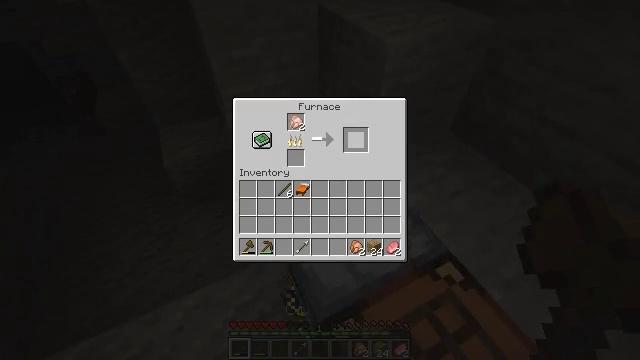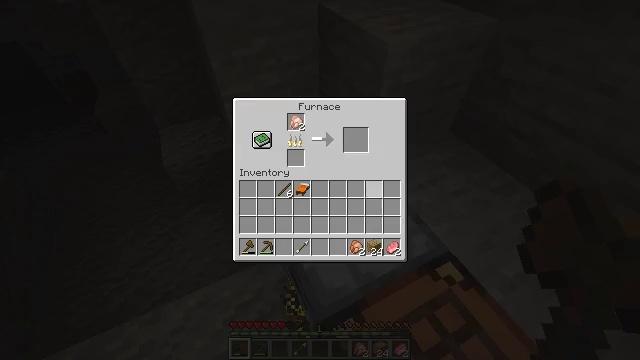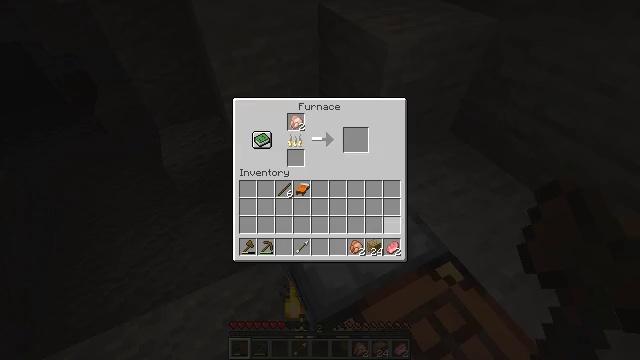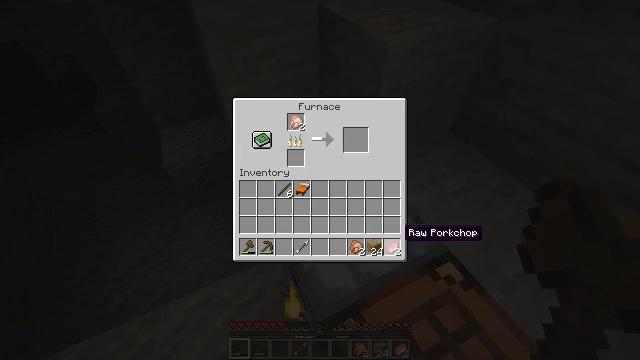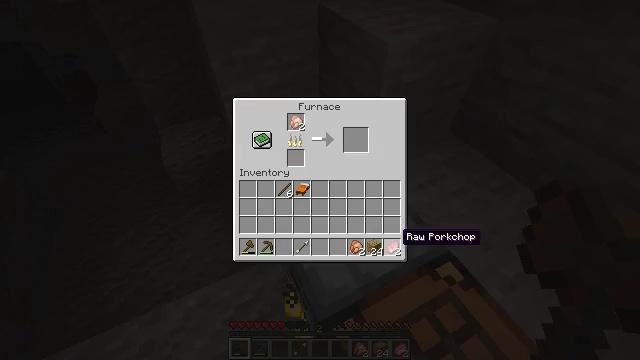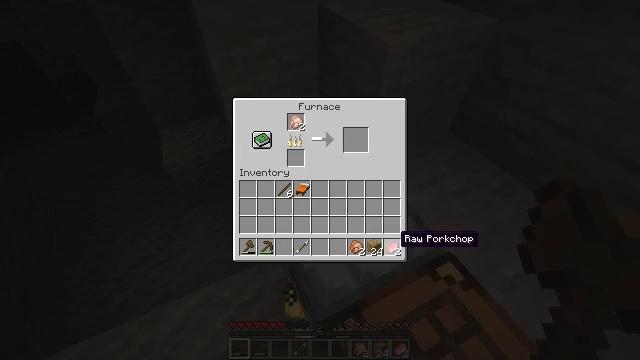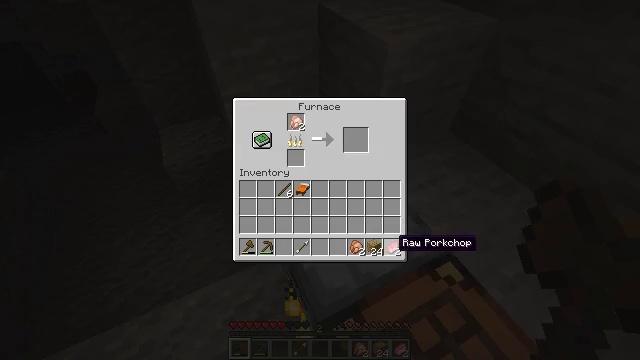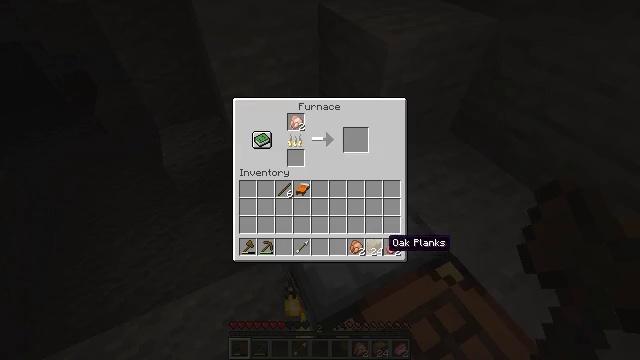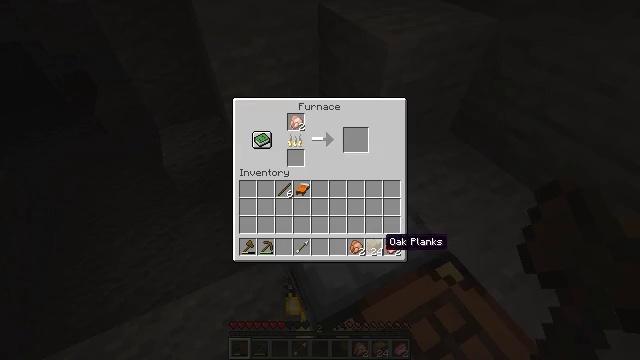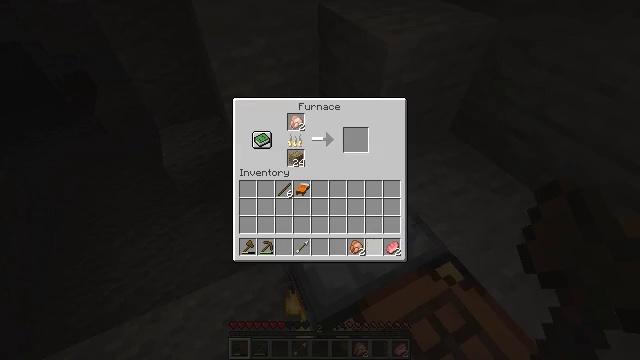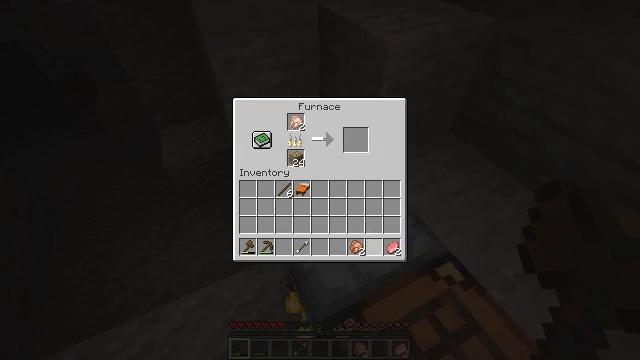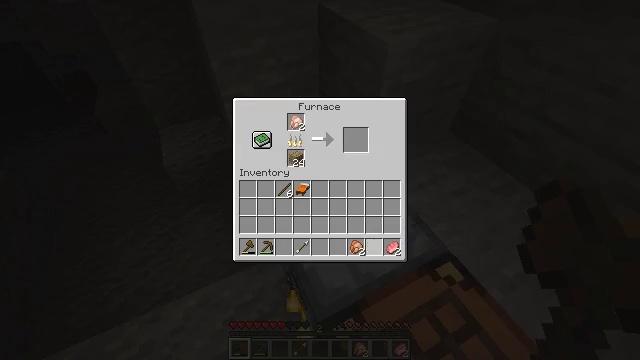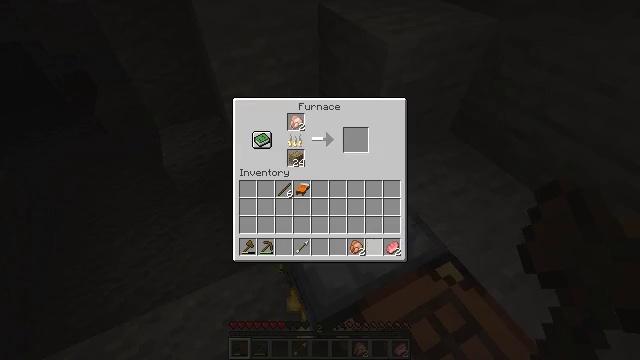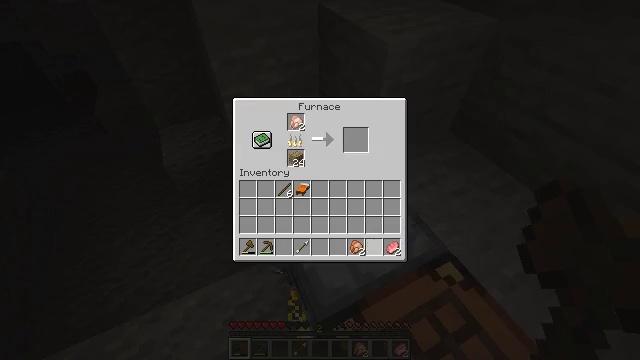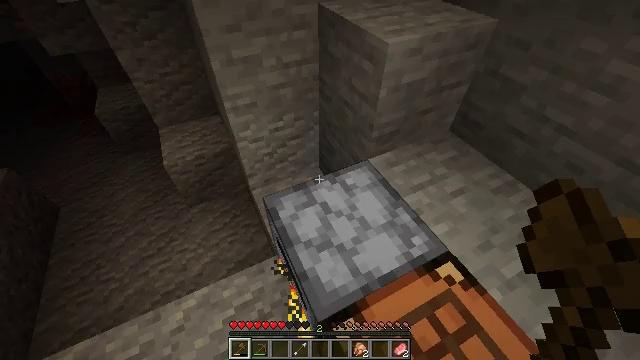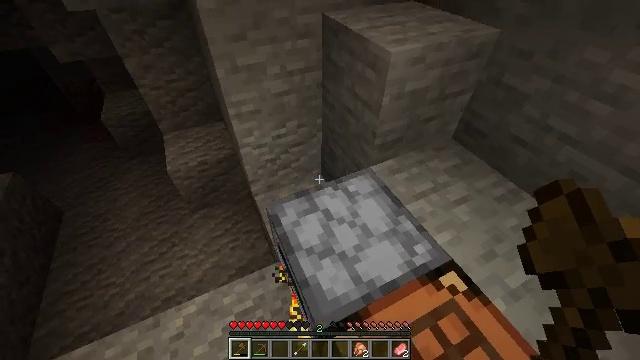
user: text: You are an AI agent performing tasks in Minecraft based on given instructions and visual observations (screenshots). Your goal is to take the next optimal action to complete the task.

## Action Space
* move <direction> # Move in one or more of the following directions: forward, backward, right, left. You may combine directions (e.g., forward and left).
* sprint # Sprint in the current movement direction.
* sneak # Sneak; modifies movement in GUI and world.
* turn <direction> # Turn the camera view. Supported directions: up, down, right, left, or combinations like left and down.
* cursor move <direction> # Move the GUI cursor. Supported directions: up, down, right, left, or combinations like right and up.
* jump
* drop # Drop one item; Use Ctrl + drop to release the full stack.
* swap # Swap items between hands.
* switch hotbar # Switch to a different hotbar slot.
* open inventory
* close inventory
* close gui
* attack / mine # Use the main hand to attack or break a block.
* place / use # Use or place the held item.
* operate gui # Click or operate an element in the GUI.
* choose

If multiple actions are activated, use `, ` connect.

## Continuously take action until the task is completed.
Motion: motion action
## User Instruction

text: Gather the acacia log for building.
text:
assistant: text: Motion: sneak, cursor move right and down, open gui
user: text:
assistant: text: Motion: sneak, cursor move right and down
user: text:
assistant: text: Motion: sneak, cursor move down
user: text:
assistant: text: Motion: sneak
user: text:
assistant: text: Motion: sneak
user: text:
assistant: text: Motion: sneak
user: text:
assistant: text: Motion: sneak, cursor move left
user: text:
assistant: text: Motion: sneak
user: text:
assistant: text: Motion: sneak, operate gui
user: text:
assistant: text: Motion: sneak, operate gui
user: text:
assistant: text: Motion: sneak, operate gui
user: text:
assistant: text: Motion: sneak
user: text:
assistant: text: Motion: sneak
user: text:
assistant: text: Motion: no_op
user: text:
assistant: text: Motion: turn up, close gui
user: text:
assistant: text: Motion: move forward and move left, turn left and up, open inventory
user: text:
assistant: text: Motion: move forward and move left, turn left and up
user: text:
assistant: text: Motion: move forward and move left, turn left and up
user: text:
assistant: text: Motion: move forward and move left, turn left and up
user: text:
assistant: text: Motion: move forward and move left, turn left and up
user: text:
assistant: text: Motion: move forward, turn left
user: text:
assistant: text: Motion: move forward
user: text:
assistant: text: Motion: move forward
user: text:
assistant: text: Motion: move forward
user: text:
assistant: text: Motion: move forward
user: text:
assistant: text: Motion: move forward
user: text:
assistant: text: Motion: move forward
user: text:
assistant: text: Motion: move forward
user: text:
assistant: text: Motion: move forward, switch to hotbar 2
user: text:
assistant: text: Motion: move forward, switch to hotbar 2